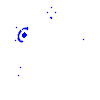
Particle: pion